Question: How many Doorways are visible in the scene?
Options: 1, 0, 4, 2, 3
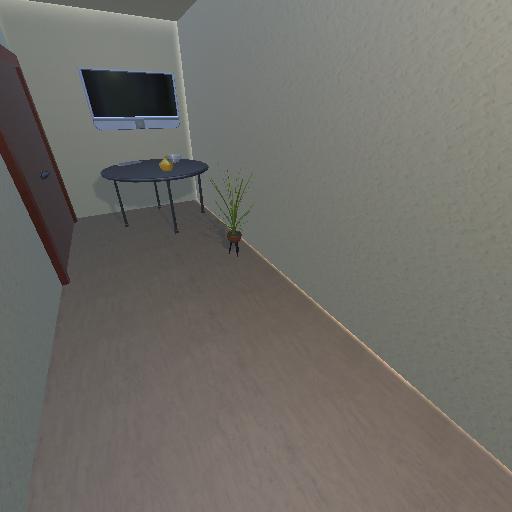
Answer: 1